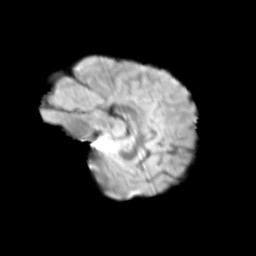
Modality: T2w
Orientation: sagittal
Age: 9
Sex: male
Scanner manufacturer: siemens
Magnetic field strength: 3 T
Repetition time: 3.8 s
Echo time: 0.07 s